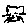
Label: cat